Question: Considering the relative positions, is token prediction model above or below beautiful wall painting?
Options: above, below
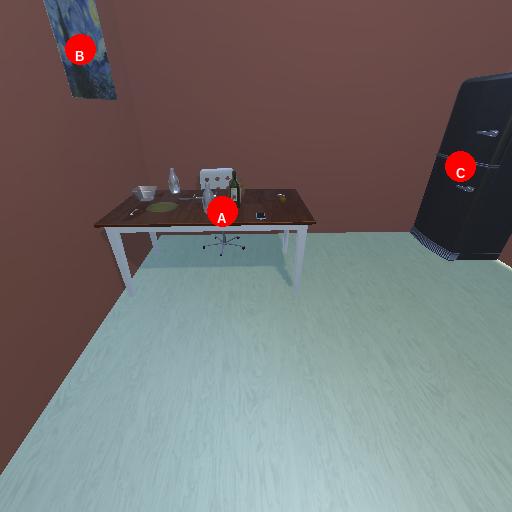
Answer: above